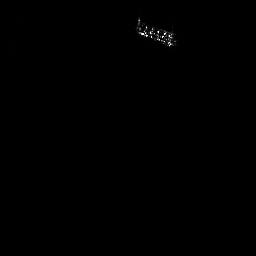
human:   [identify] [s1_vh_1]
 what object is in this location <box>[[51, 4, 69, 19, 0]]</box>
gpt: <ref>1 medium ship at the top</ref>